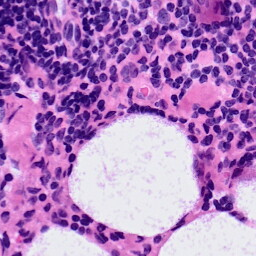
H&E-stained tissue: LymphNode